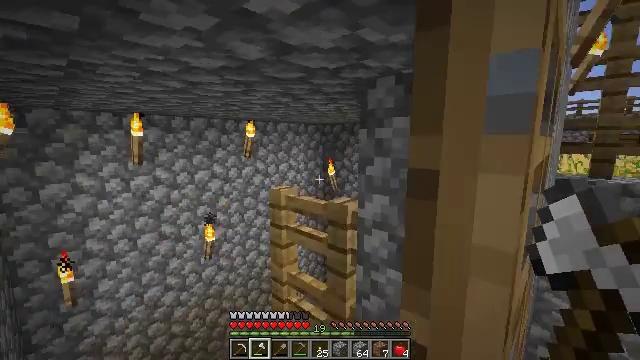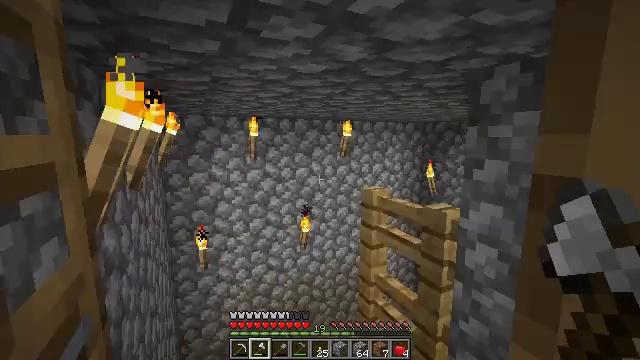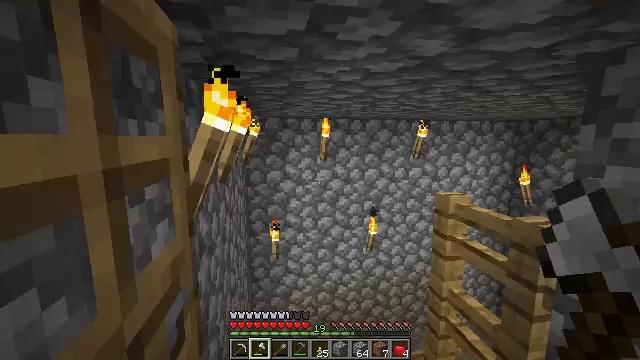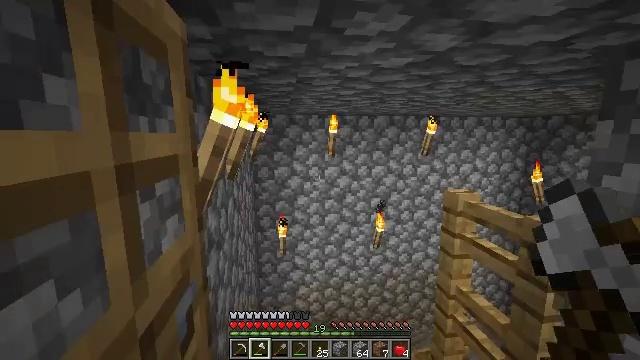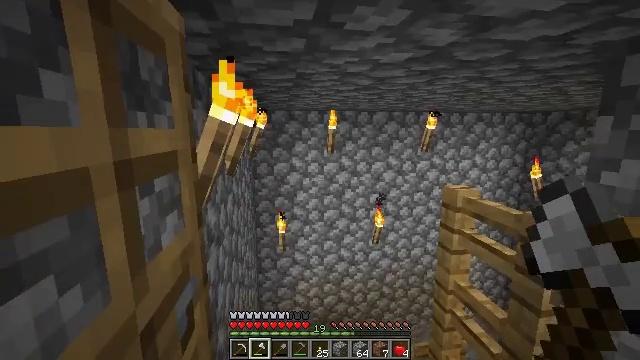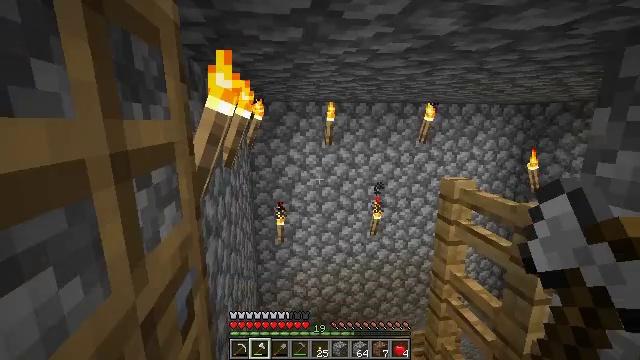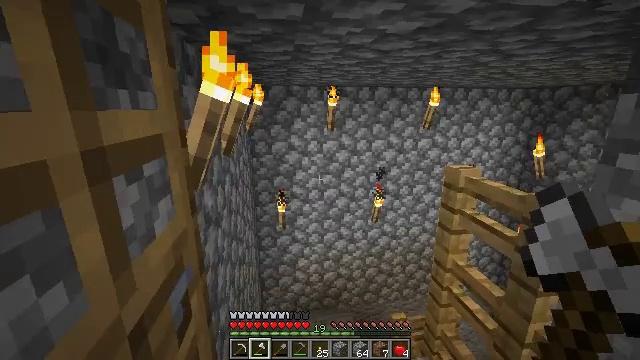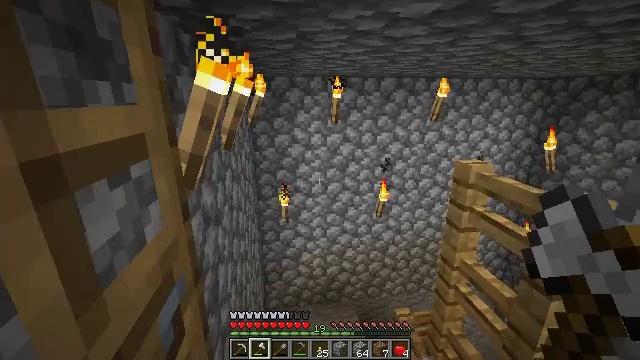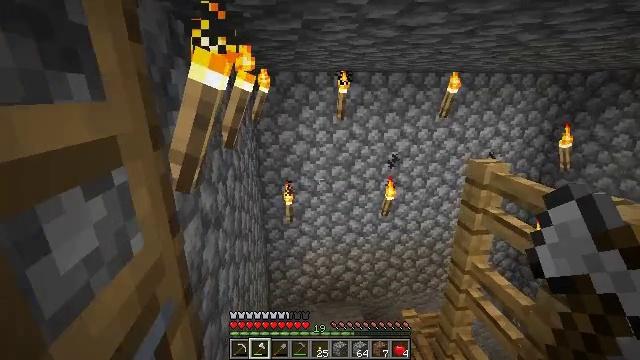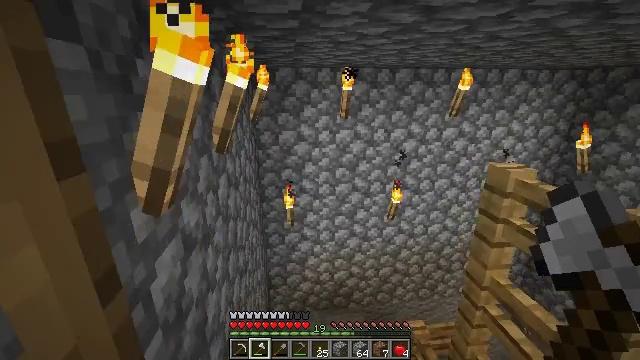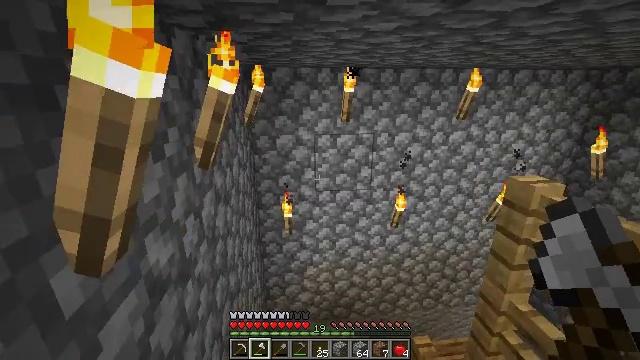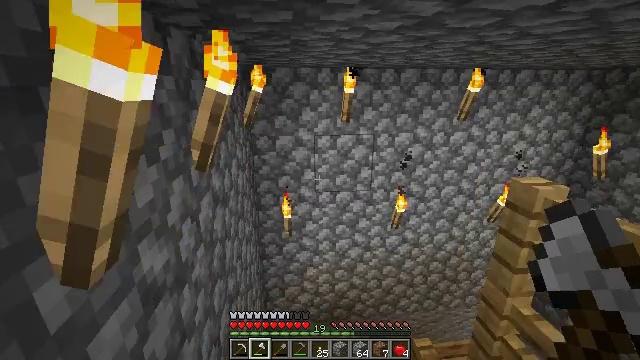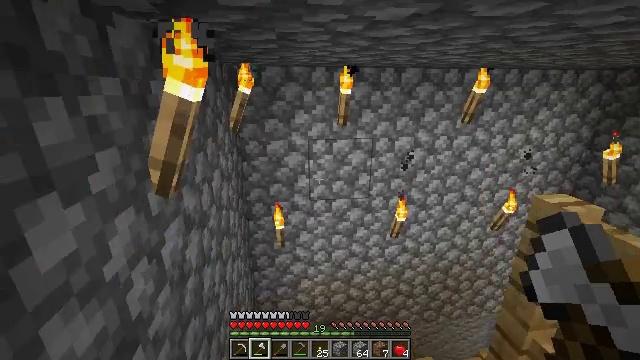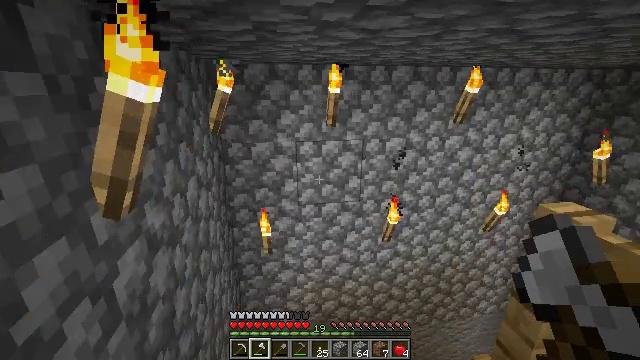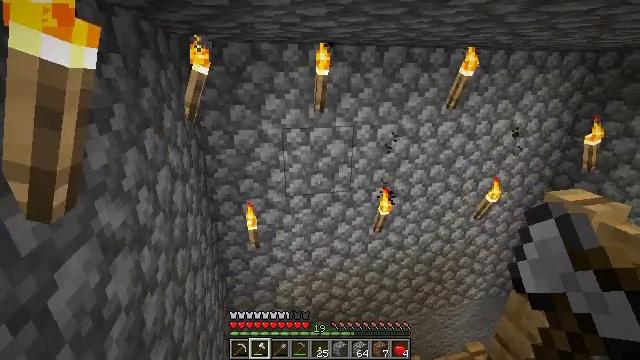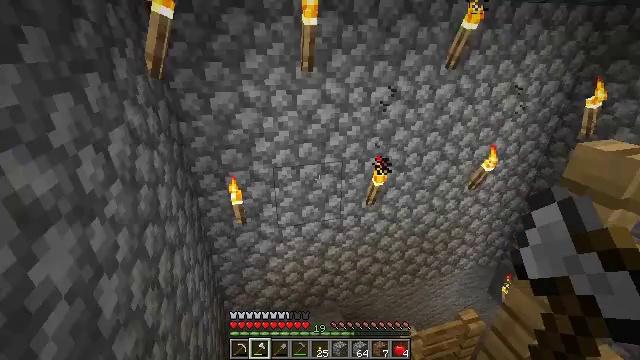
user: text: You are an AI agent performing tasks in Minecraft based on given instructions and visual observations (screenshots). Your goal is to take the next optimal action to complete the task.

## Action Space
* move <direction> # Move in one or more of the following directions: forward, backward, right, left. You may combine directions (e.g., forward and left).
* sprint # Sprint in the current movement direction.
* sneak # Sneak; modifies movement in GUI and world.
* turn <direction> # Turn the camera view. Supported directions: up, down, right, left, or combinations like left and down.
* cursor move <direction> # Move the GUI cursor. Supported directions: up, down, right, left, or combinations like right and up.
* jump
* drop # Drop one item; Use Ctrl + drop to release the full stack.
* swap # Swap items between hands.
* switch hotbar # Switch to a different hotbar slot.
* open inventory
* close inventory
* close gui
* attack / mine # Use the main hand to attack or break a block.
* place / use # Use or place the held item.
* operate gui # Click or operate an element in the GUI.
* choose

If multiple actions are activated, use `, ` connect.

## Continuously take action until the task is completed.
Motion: motion action
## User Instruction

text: Prepare a diamond chestplate with diamonds in the crafting table.
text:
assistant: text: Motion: turn left
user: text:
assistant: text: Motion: turn left
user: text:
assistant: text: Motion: turn left
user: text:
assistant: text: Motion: no_op
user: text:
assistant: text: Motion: turn down
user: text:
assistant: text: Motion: move forward, turn down
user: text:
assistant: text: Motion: move forward, turn down
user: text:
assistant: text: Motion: move forward, turn left
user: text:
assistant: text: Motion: move forward
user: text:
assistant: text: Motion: move forward
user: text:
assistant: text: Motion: move forward
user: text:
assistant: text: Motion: move forward
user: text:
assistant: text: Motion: move forward, turn right
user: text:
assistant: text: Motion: move forward, turn right and down
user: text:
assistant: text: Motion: move forward, turn right and down
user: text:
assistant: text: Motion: move forward, turn down
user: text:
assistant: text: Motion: move forward, turn down
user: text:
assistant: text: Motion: move forward, turn down
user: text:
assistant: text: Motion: move forward, turn down
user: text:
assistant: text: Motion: move forward
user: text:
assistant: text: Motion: move forward
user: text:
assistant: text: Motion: move forward and move left
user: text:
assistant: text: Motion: move forward and move left, turn right
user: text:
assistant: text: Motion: move forward and move left, turn right
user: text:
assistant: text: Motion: move forward and move left, turn right
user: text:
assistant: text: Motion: move forward and move left, turn right
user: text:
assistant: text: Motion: move forward and move left, turn right
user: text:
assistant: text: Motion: move forward and move left, turn right
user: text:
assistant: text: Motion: move forward and move left, turn right
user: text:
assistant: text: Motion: move forward and move left, turn right and up